Question: I'm working on a project where I search for a wifi probe signal (from cellphones etc). It detects every mac address that is around in the wifi sensors radius. This data is then sent from a server to a database, which uses a reporting tool to show statistics. This can be used in stores to study customer behavior.
This is what the data looks like:

This is straight forward, it's auto increment
'sensorid': The ID of the sensor used (we use 3 sensors to convert the signal strength in dBm to meters, which then can be calculated to a position on a map)
'time': Time of entry in unix
'address': the hased mac address that is detected (hashed for privacy reasons)
'mean' and 'max': Signal strength in dBm
'nr_packets': number of packets received
'oui': oui (first 6 characters of mac address)
The thing is, I want to know what entry is new, and what entry already exists. I would then like to display this in a table like the one below.
It should look a little like this:
'''
New customer | Existing customer
--------------------------------
*Amount* | *Amount*
'''
P.s If there is any missing info, please comment. I'm new to the forums.
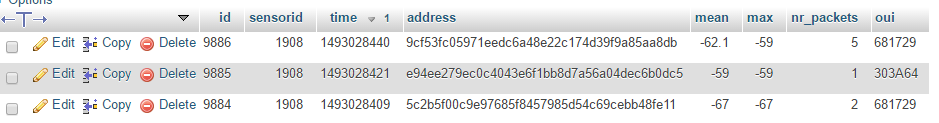
Answer: Well, you have a rather strange kind of defining new and existing. According to what you say, a new customer is one that occurs just once in the table. No matter if today, yesterday or twenty years ago.
Use 'COUNT' and 'GROUP BY address' to get a count per customer. If it's 1, the customer is "new".
'''
select what, count(*)
from
(
select
address,
case when count(*) = 1 then 'new' else 'existing' end as what
from mytable
group by address
) new_or_old
group by what;
'''